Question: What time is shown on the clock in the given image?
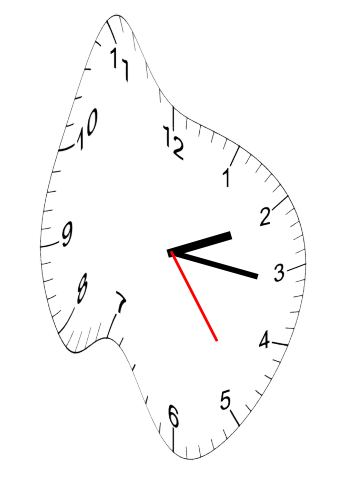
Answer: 02:16:24